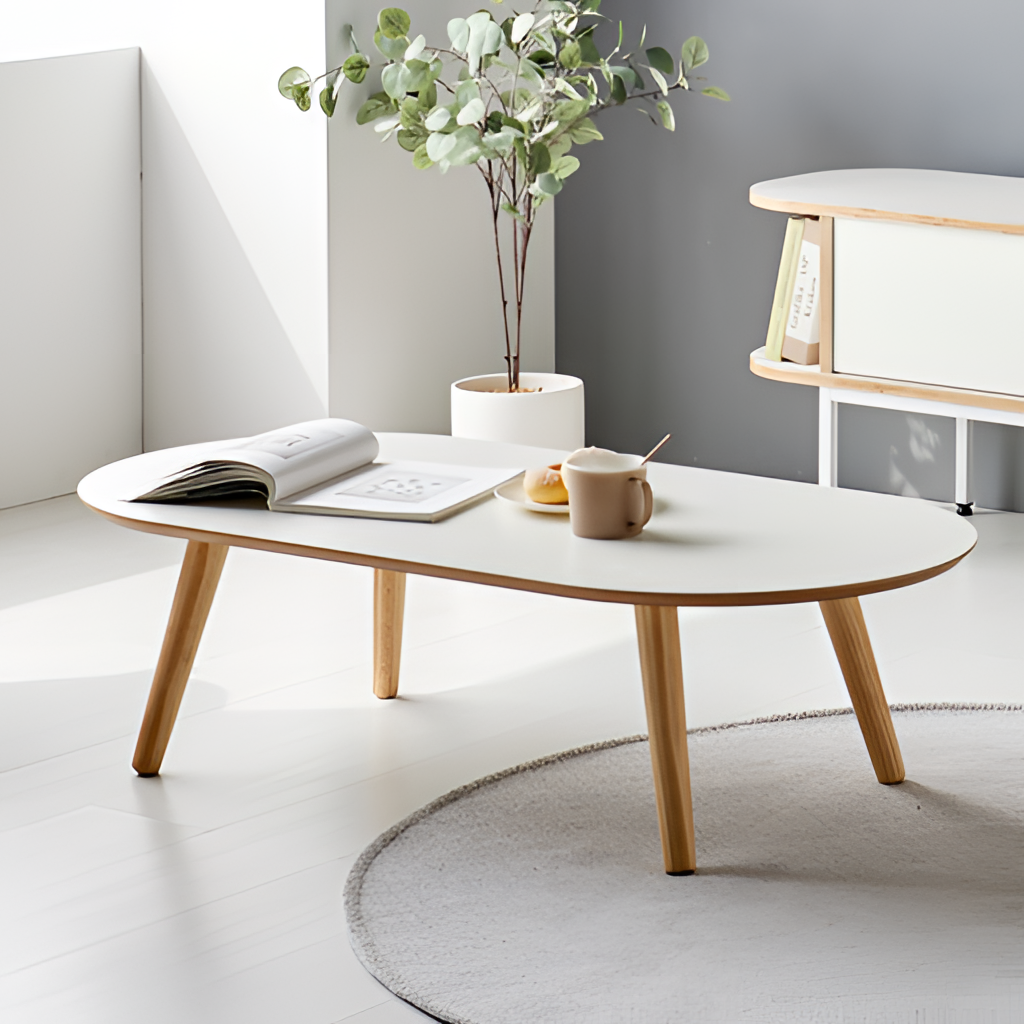
wood coffee table, living room, gray wood flooring, with plank pattern, gray paint wallpaper, with solid pattern, Nordic